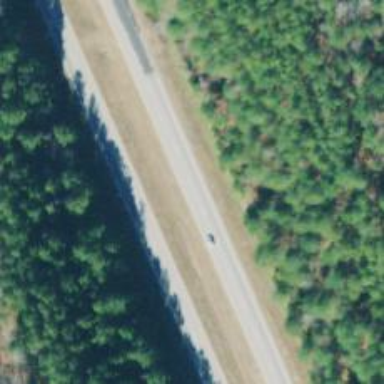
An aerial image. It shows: Trunk highway.